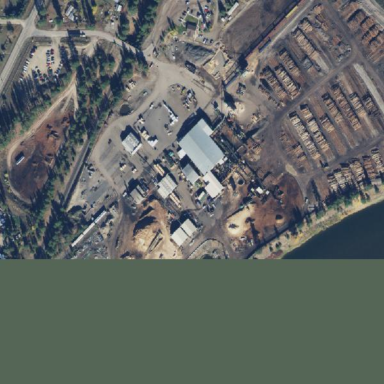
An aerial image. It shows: Industrial area that houses sawmill.